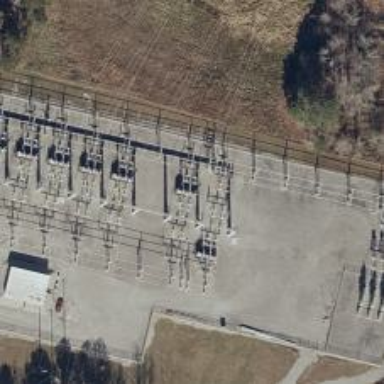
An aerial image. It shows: Switch used for power control.